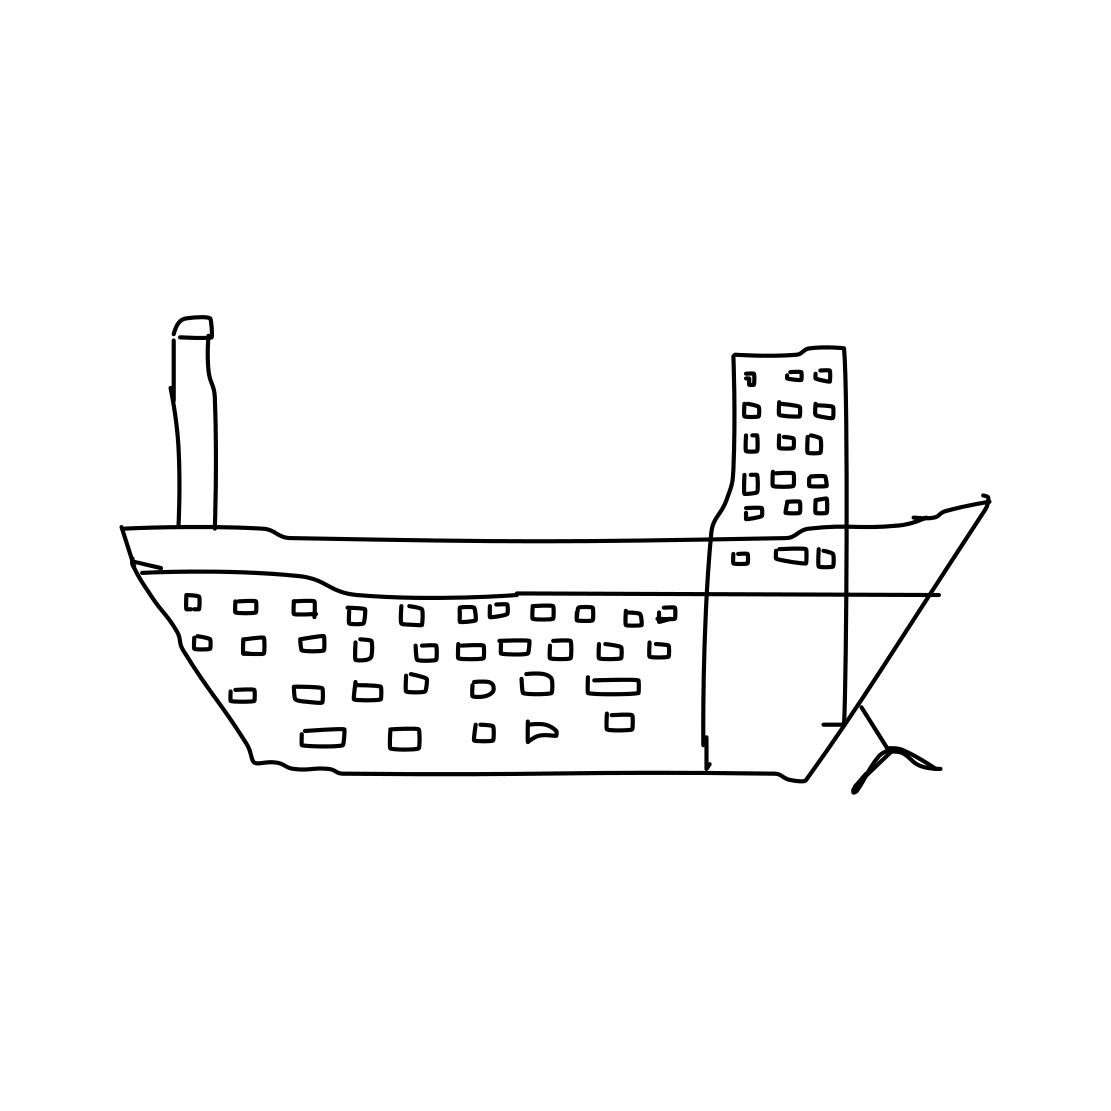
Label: ship